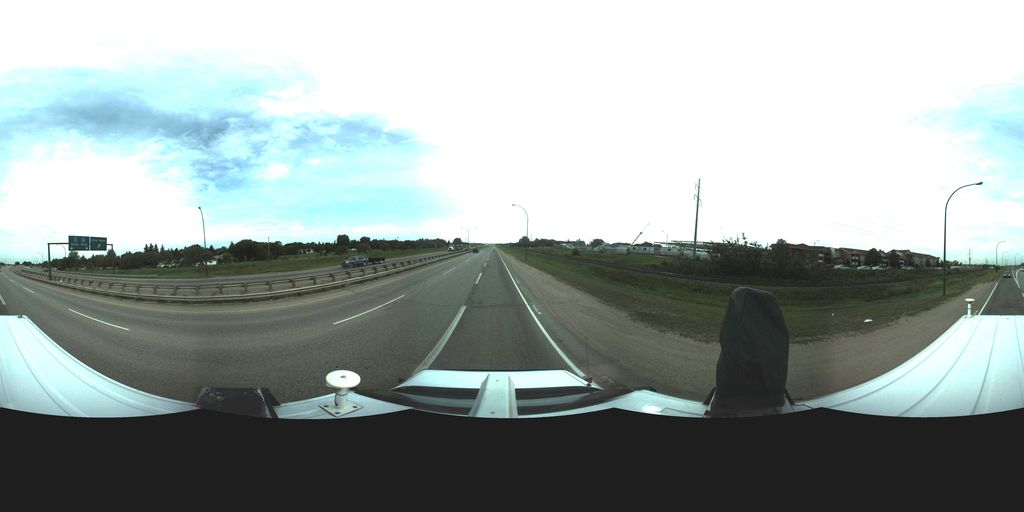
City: saskatoon